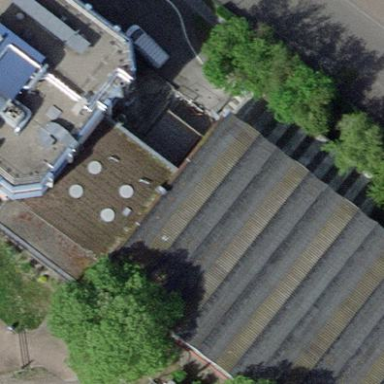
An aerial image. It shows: Industrial building.